Question: This exception not handling this error.
There is no question update template, after question update it will redirect to index page, but when the model validation got error while saving the below message is showing.
'''
def update
begin
programme..
......
Question.save
flash[:sussess] = "Question created"
redirect_to :action=>'index'
rescue ActionView::MissingTemplate
flash[:error] = "Duplicate question,exception due to the model validation"
redirect_to :action=>'index'
end
'''

What is the way to correct the exception handling for the following scenerio.
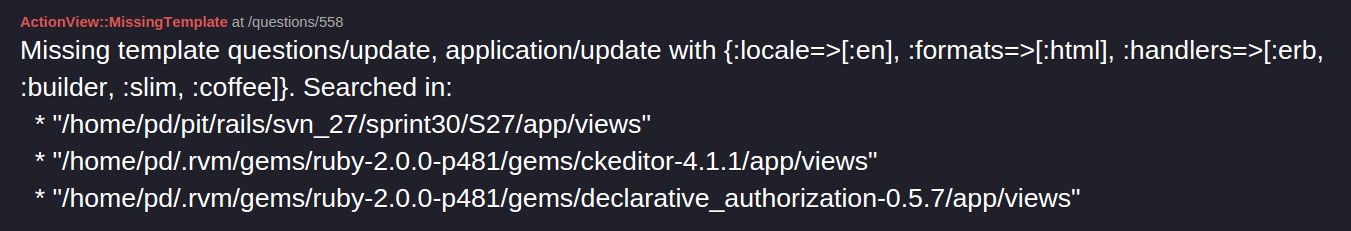
Answer: In this scenario we need to handle in the bellow manner (ActiveRecord::RecordInvalid).
I solved it by adding this rescue to the code.
'''
begin
.....
.....
rescue ActiveRecord::RecordInvalid => invalid
flash[:error] = t('flash_notice.qs_duplicate')
return redirect_to (:back)
end
'''
Thank you.